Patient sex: F
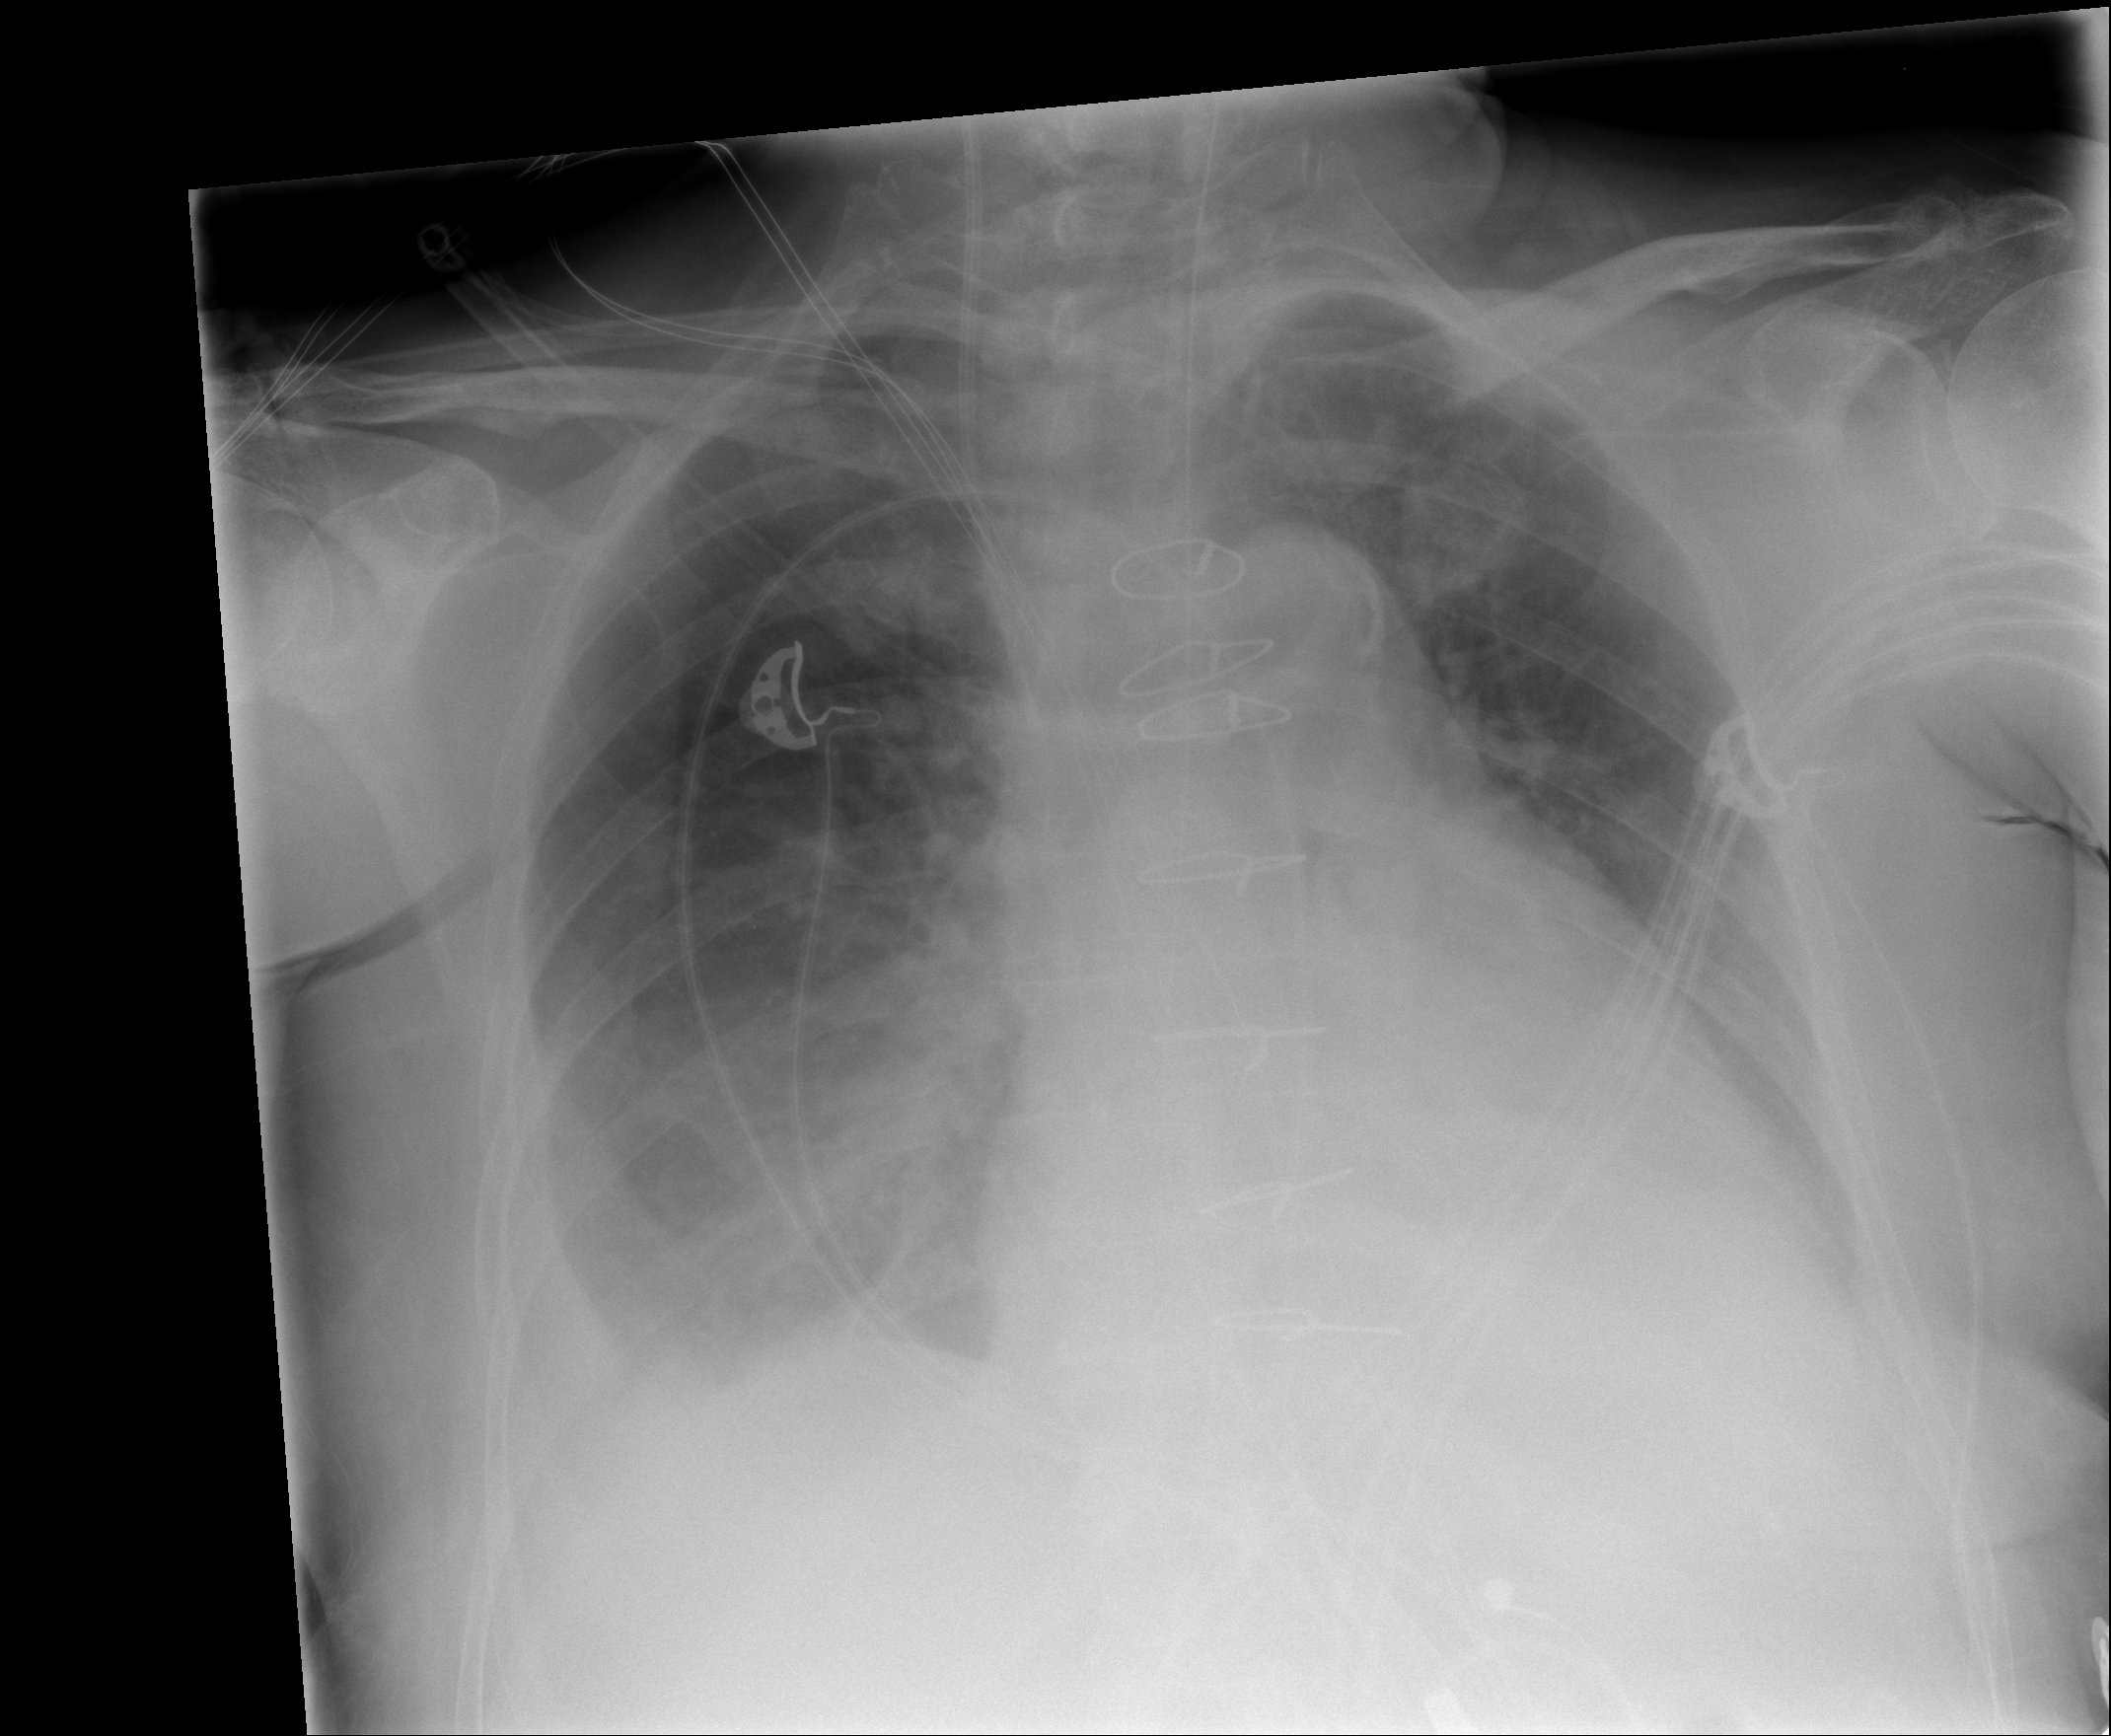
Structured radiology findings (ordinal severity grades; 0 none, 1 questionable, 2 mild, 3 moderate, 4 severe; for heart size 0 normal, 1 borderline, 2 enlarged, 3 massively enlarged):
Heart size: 2
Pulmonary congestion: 2
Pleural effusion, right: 2
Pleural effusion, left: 2
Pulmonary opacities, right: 0
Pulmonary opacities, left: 0
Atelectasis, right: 2
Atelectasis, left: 2